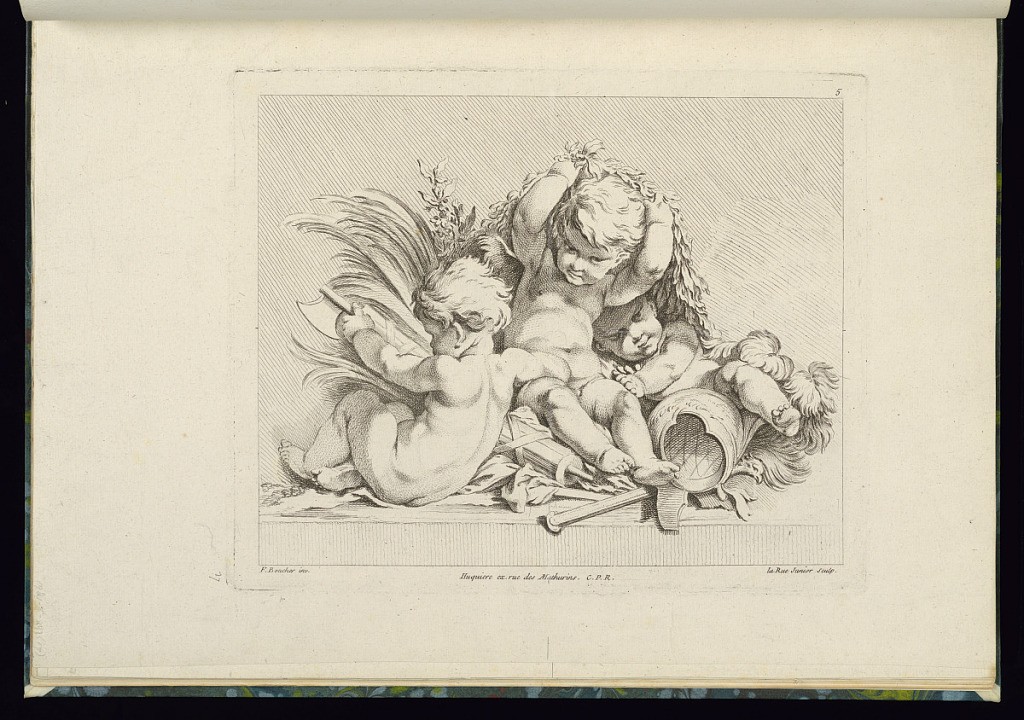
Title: Three Putti
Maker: François Boucher, French, 1703–1770
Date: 1749–61
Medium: Etching on laid paper
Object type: Print
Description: Three putti sitting amongst arms and armor, including an axe and a feathered helmet with palm branches and leaves. The plate is signed and numbered.